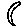
Label: moon